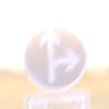
Verkehrszeichen: VorgeschriebeneFahrtrichtungGeradeausOderRechts
Zusatzzeichen unten: SonstigeFahrzeugePersonengruppenFrei2
Umgebung: Outdoor, Nature
Tageszeit: SunriseSunset
Wetter: Clear
Licht: Natural
Jahreszeit: NotSpecified
Kontrast: LowContrast